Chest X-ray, PA view. Patient: 54 years old, sex M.
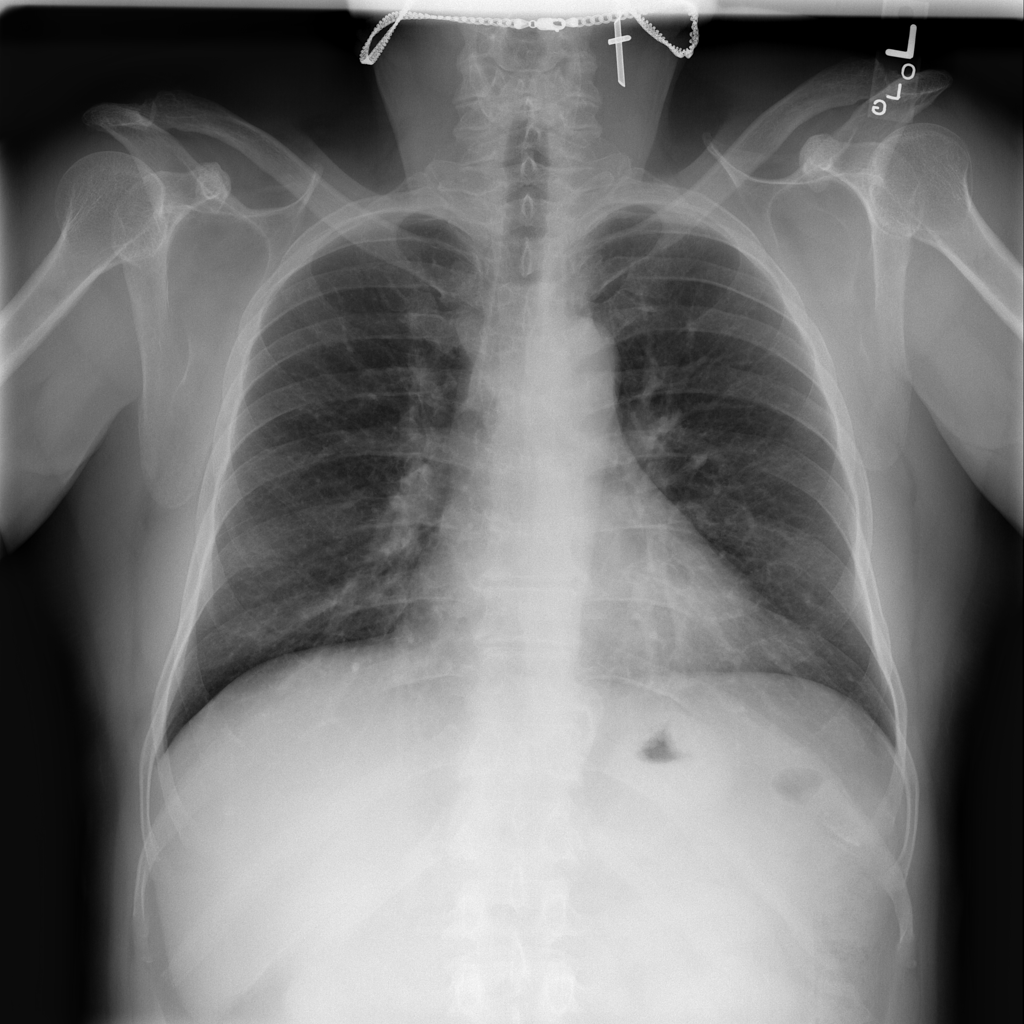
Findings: No Finding